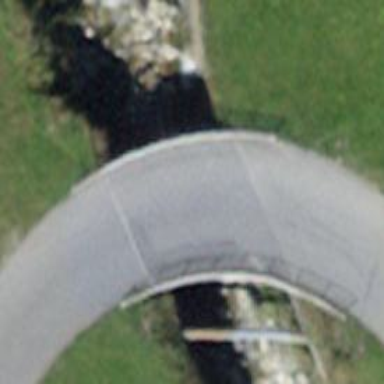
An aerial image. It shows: Tertiary road passing over bridge.